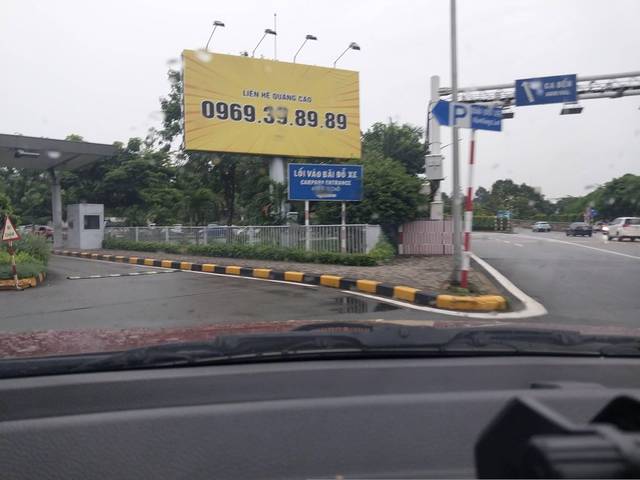
Region: Vietnam
Coordinates: 10.815, 106.665